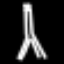
Label: The Eiffel Tower